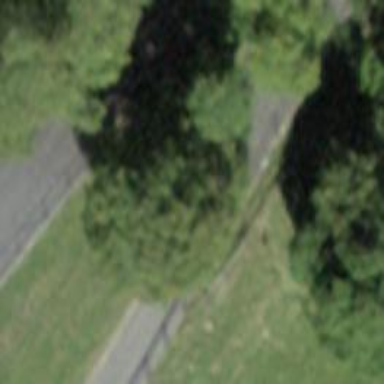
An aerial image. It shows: Brown bench.